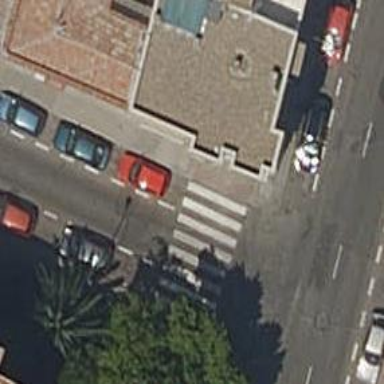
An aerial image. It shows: Asphalt footway with uncontrolled crossing. The crossing has markings.